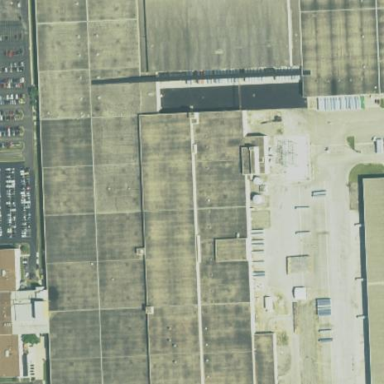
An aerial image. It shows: Warehouse.